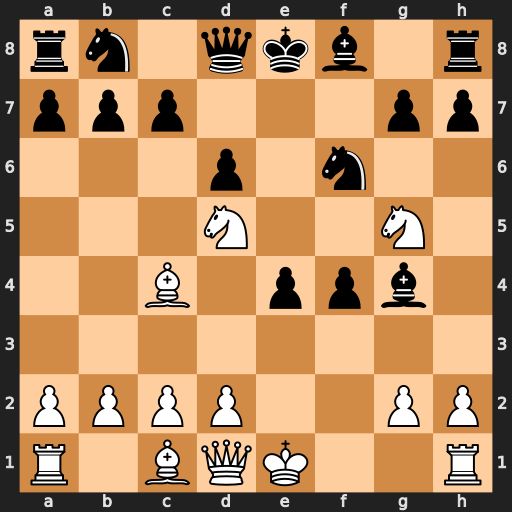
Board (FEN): rn1qkb1r/ppp3pp/3p1n2/3N2N1/2B1ppb1/8/PPPP2PP/R1BQK2R
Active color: w
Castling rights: KQkq
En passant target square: -
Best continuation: Nxf6+ Qxf6 Qxg4